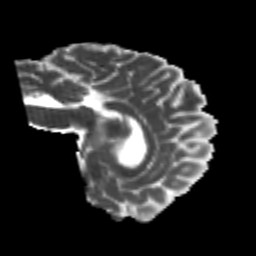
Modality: MD
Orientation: sagittal
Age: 24
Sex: male
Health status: healthy
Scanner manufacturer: philips
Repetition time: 7.386 s
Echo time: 0.08599 s